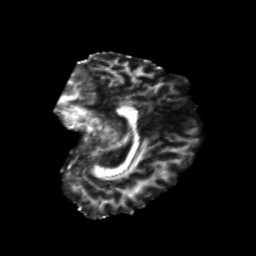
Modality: FA
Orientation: sagittal
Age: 20
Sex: male
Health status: healthy
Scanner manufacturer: philips
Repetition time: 7.395 s
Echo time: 0.08599 s